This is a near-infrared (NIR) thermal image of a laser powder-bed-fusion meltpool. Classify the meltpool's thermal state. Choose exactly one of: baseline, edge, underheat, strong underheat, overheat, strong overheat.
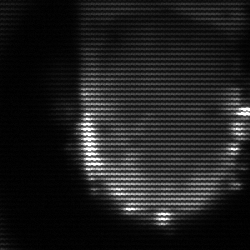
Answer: baseline